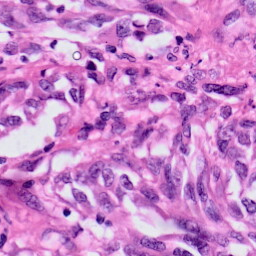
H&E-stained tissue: Skin